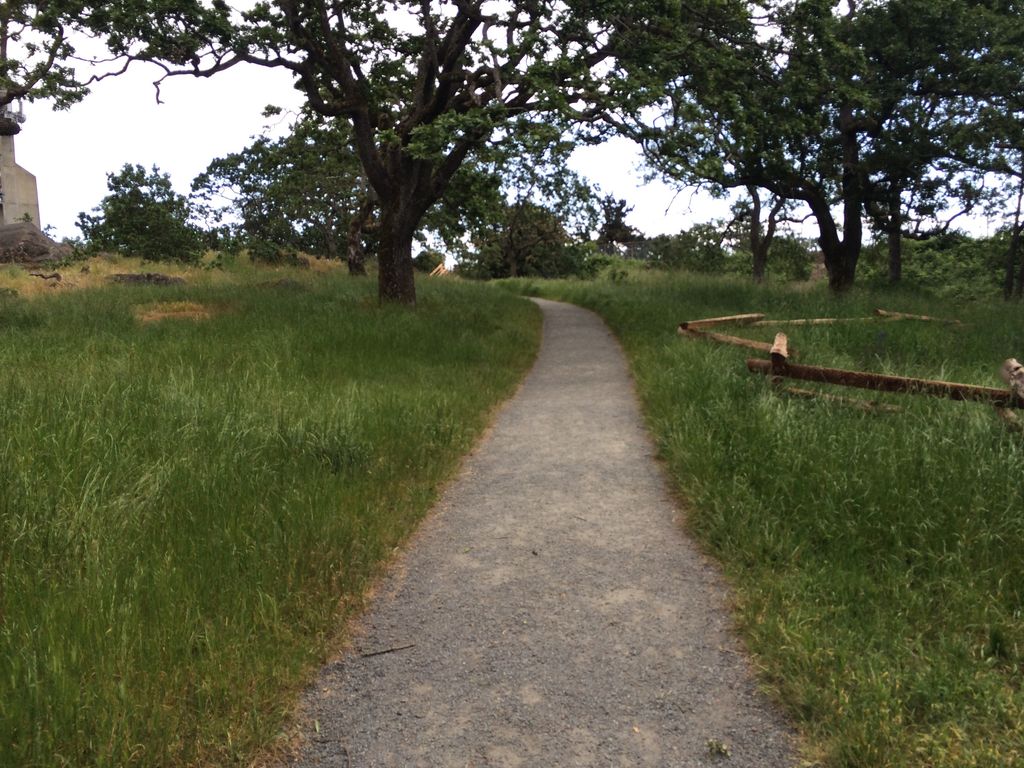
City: victoria